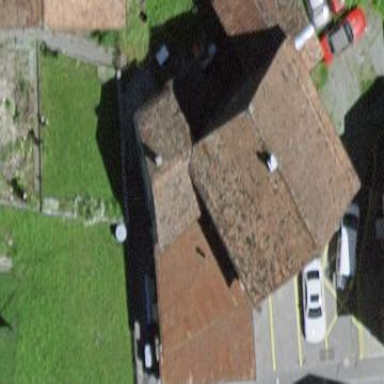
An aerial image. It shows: Historic building.